Question: Can anyone can tell me when to use 'Checkbox' and when 'Switch'?
I mean, what is the real login difference between the two in the context of a 'PreferenceActivity'?
For example, will you change the next section to 'Checkboxes'? It's part of a set, but using a Switch here looks better.

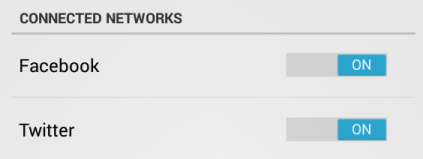
Answer: I actually find this to be quite an interesting question, particularly considering that one can easily emulate the functionality of a switch using a checkbox in Android.
According to the Android developers guide, a checkbox is simply a type of switch. Check the quotes below or read the full description <URL>.
> Checkboxes allow the user to . Avoid using a single checkbox to turn an option off or on. Instead, use an on/off switch. On/off switches toggle the state of a .